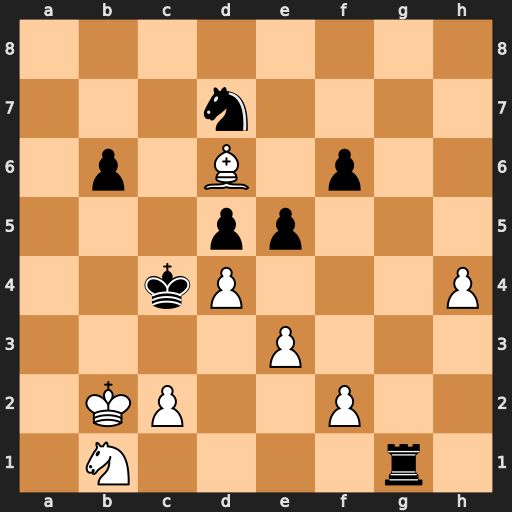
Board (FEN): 8/3n4/1p1B1p2/3pp3/2kP3P/4P3/1KP2P2/1N4r1
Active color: w
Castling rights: -
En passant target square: -
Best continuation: Na3#